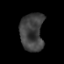
Tissue: prostate
Cell type: Fibroblasts
Senescence score: 0.7242
Nuclear area (px): 870
Mean DAPI intensity: 63.646